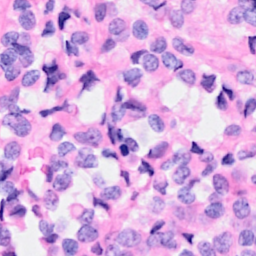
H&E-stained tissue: Breast